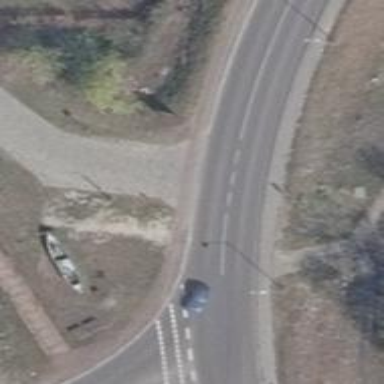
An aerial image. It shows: Secondary road with asphalt surface.